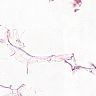
Metastatic tissue present: no